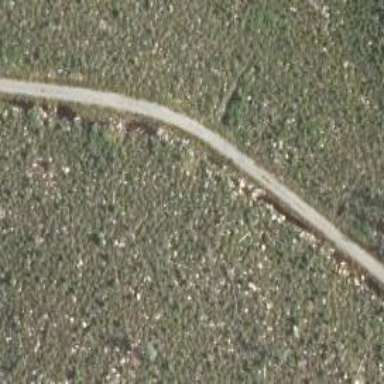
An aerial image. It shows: Simple road.